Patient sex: F
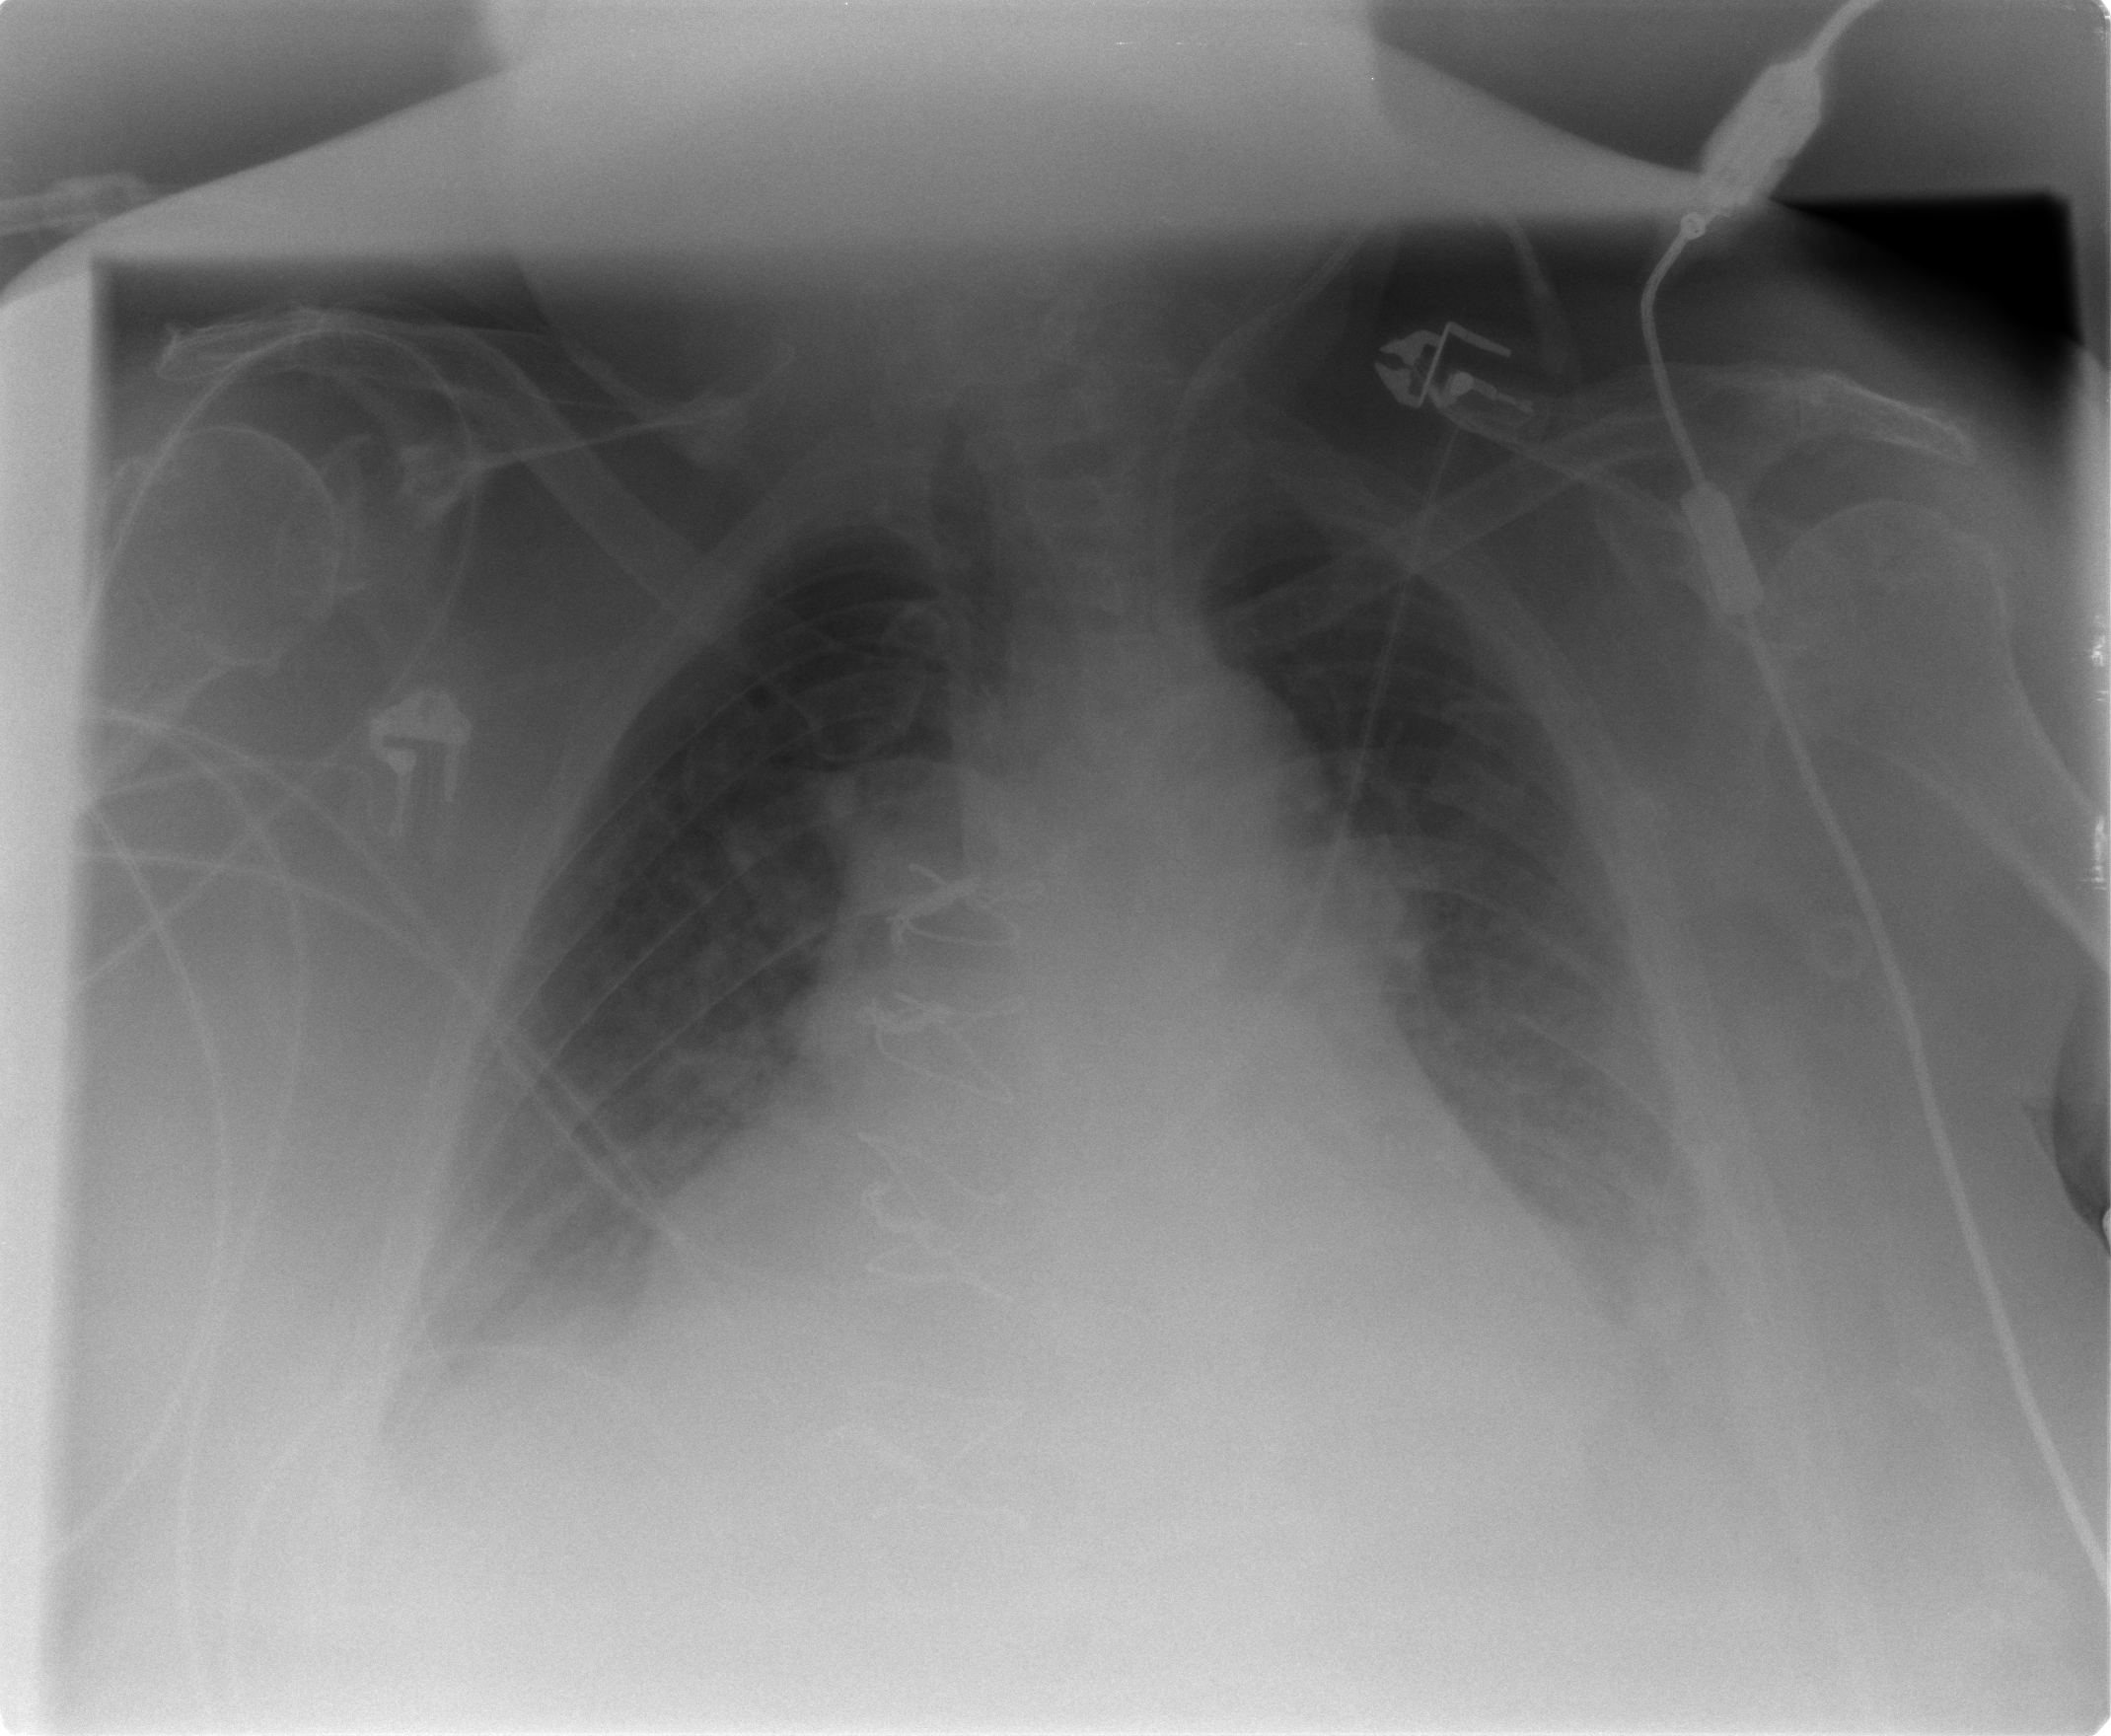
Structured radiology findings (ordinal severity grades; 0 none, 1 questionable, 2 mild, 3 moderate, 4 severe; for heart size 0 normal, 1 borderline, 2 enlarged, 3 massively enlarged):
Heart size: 2
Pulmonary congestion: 3
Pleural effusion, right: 2
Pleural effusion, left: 2
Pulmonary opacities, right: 1
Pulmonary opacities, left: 1
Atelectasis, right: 2
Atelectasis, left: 2